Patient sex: F
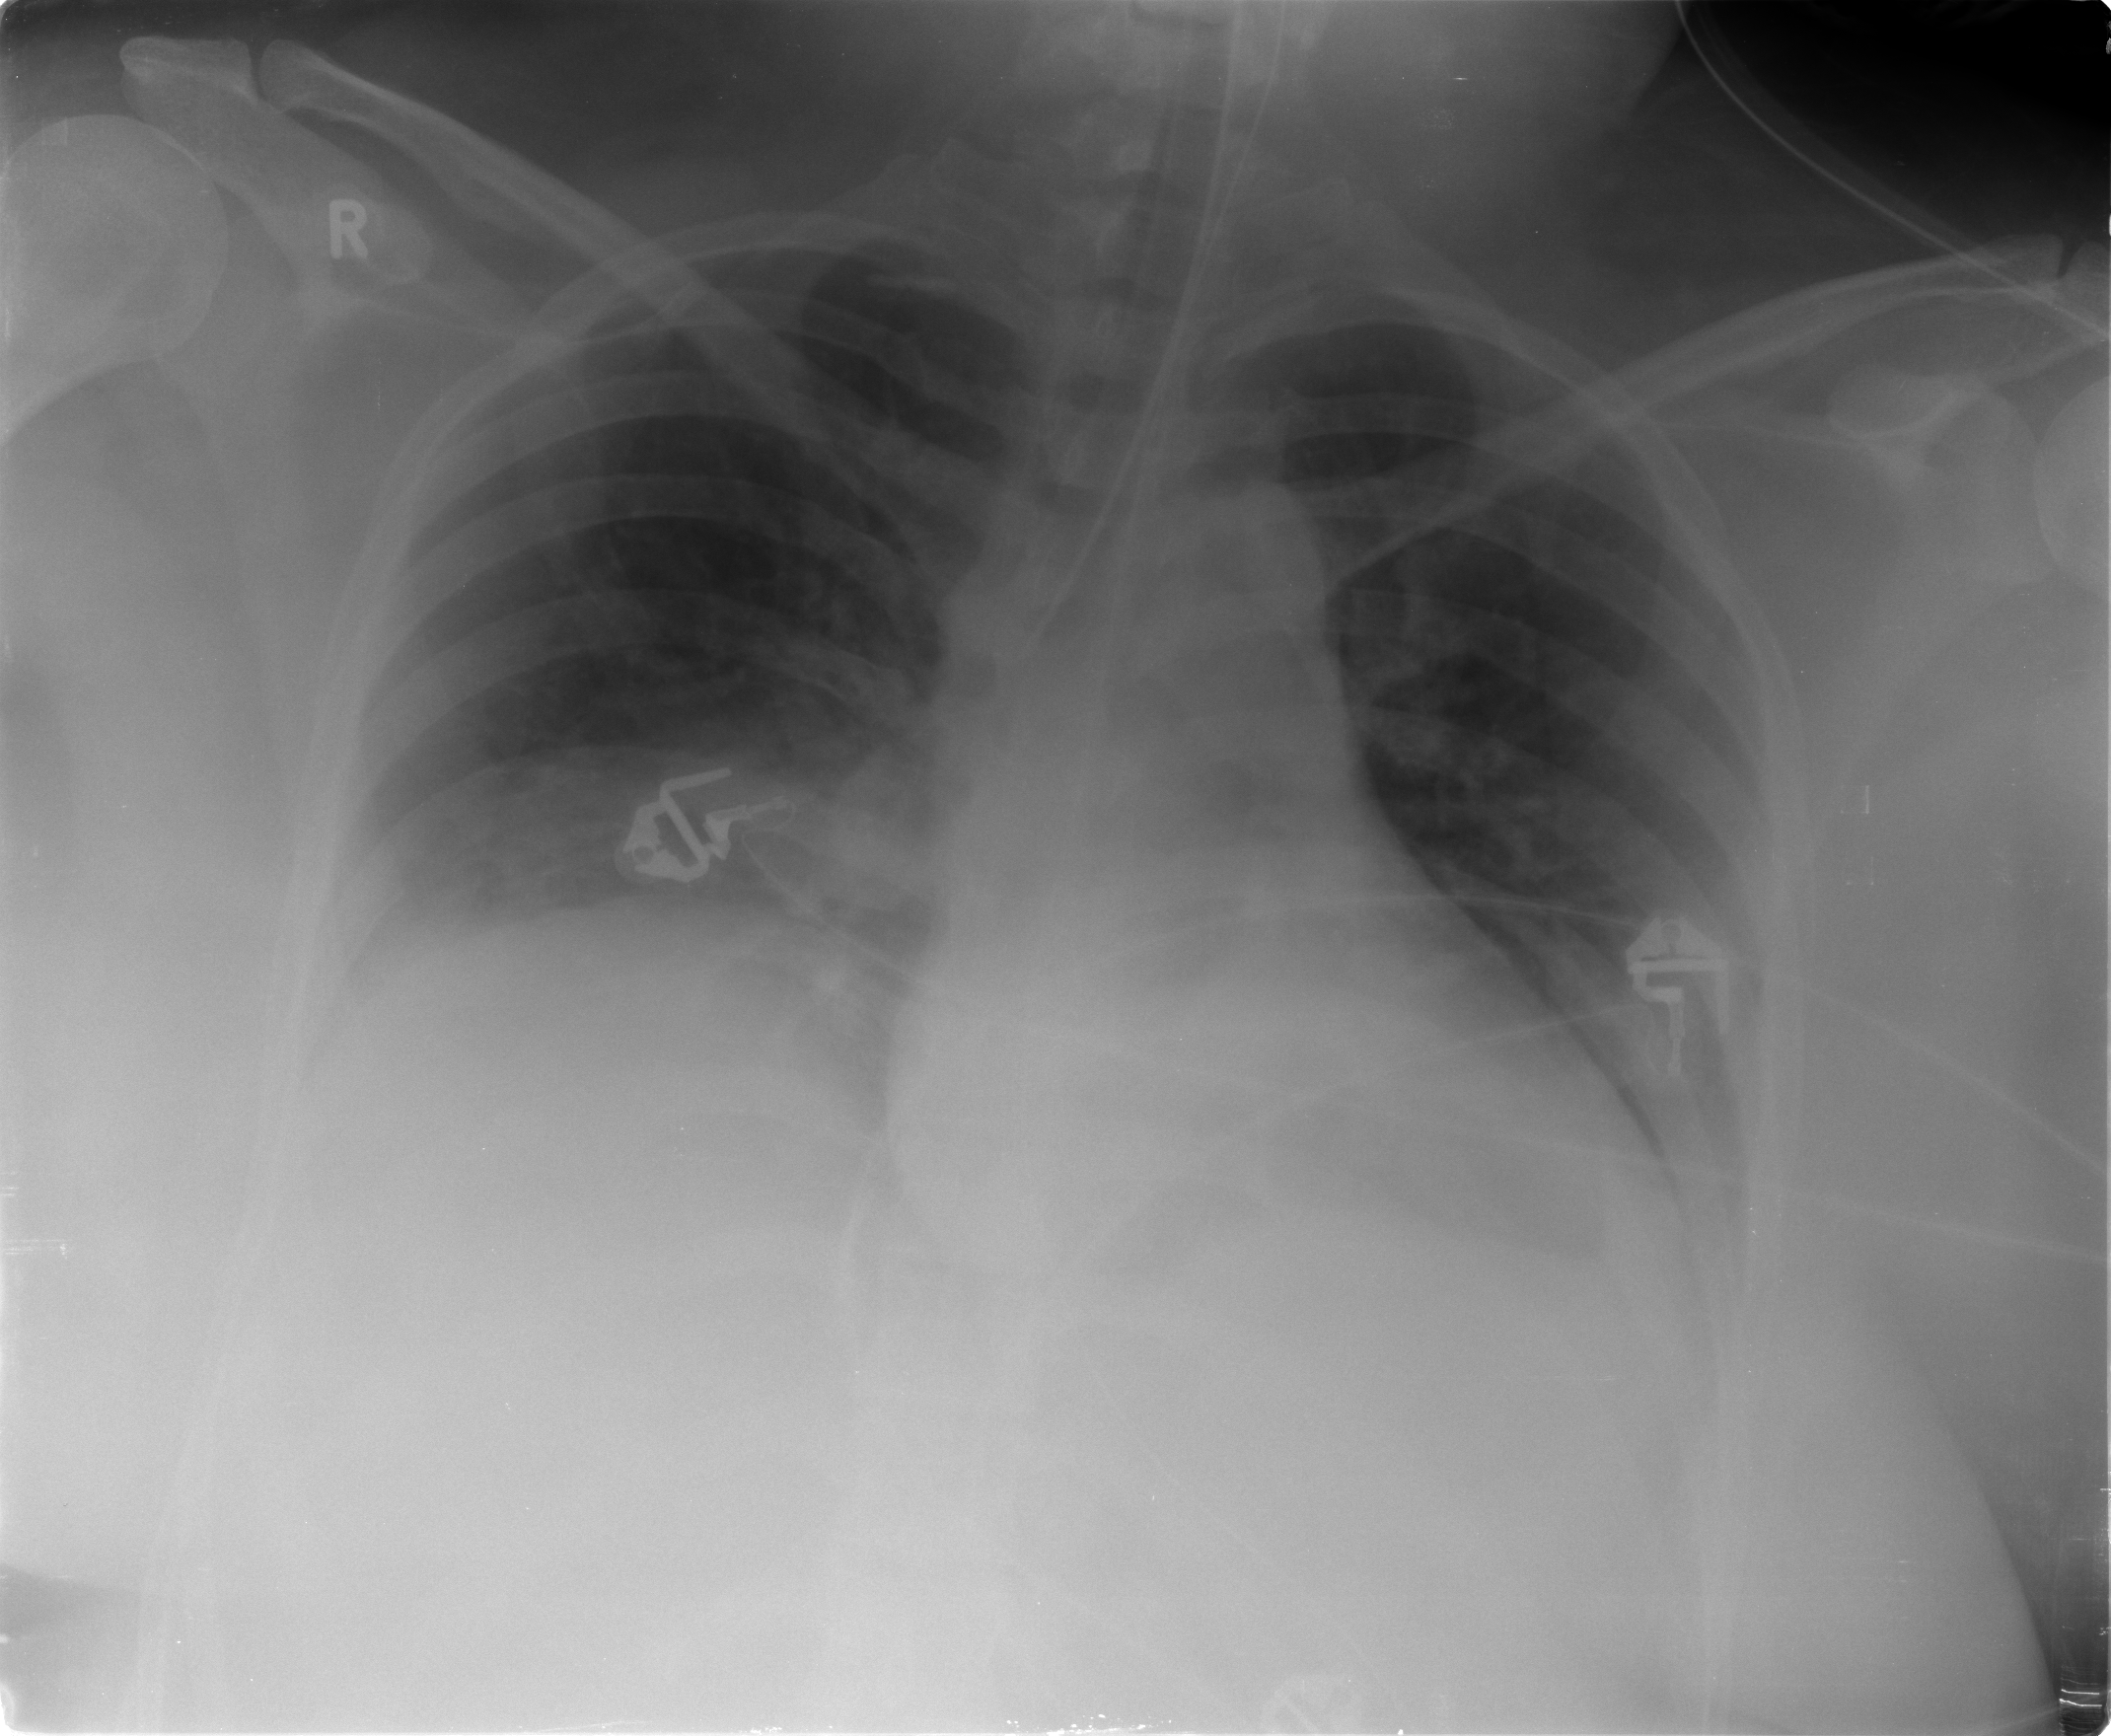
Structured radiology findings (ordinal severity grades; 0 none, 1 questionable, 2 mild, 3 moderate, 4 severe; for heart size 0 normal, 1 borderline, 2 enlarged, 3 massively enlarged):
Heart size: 0
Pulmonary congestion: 0
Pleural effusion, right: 0
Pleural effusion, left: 0
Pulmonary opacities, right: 0
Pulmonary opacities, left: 0
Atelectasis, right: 2
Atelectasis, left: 2